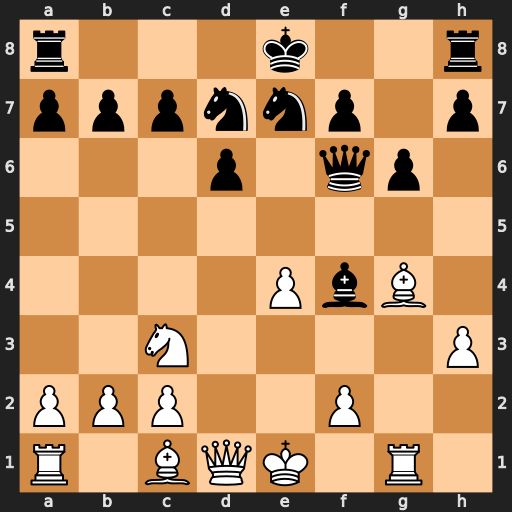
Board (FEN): r3k2r/pppnnp1p/3p1qp1/8/4PbB1/2N4P/PPP2P2/R1BQK1R1
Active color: w
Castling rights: Qkq
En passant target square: -
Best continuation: Bxd7+ Kxd7 Qg4+